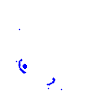
Particle: electron